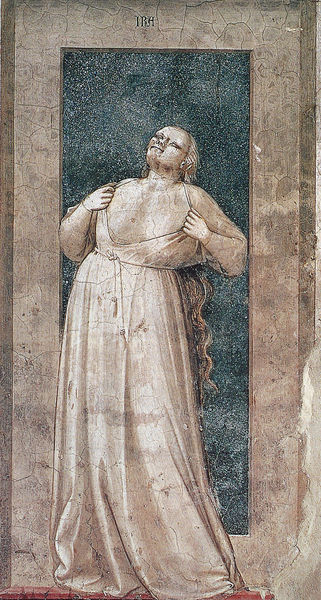
Titel: Arenakapelle / Scrovegni-Kapelle
Künstler: Giotto di Bondone
Standort: Padua, Arenakapelle (EU - I - Venetien)
Schlagwörter: blau, hand, mann, nackt, weiß, ausschnitt, brust, busen, frau, grau, haar, hell, kleid, mund, nase, stirn, blick, gürtel, rot, malerei, wand, arme, augen, falten, gesicht, knoten, lang, rahmen, stehen, stein, trauer, hände, signatur, boden, gewand, haare, lange haare, schnur, kinn, locken, schrift, italien, man, risse, klein, dick, füllig, wandgemälde, wandmalerei, faltenwurf, zeigen, entblößt, umriss, oben, linie, schwert, wei0, stand, schmerz, dramatisch, hingabe, bommel, fresko, geöffnet, aufziehen, glück, wahnsinn, verzweifelt, todesangst, sonnenbad, ausfallschritt, entblößen, ausgeliefert, offenherzig, aufreißen, 1300, ira, zerreissen, dik, entkleidend, monogrammist, exhibitionistin, auslliefert